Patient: sex M, age 71
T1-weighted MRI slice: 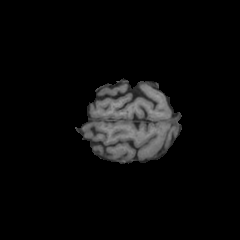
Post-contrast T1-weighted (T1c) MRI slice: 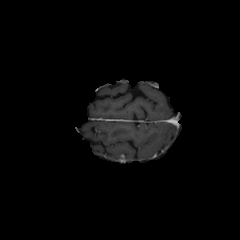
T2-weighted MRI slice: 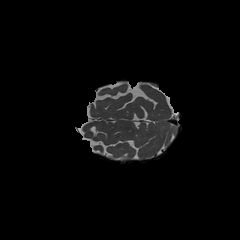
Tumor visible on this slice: yes
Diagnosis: Glioblastoma, IDH-wildtype
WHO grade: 4